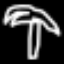
Label: palm tree